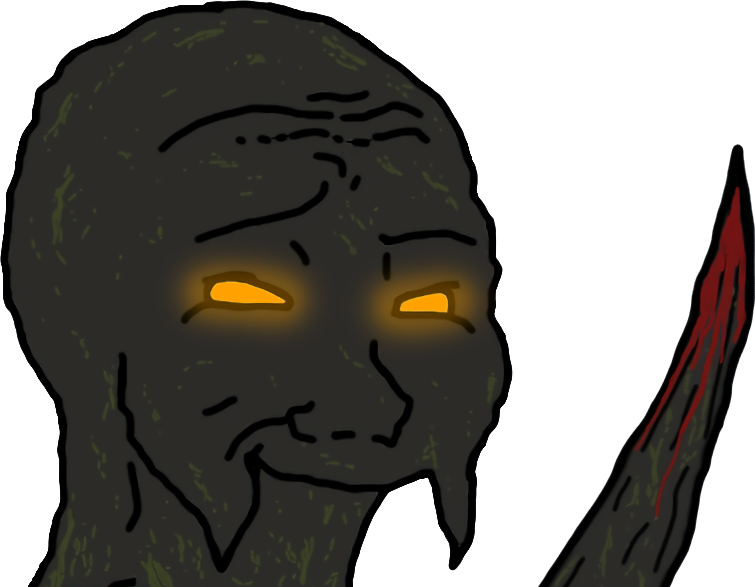
Label: 5_Smugjak